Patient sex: F
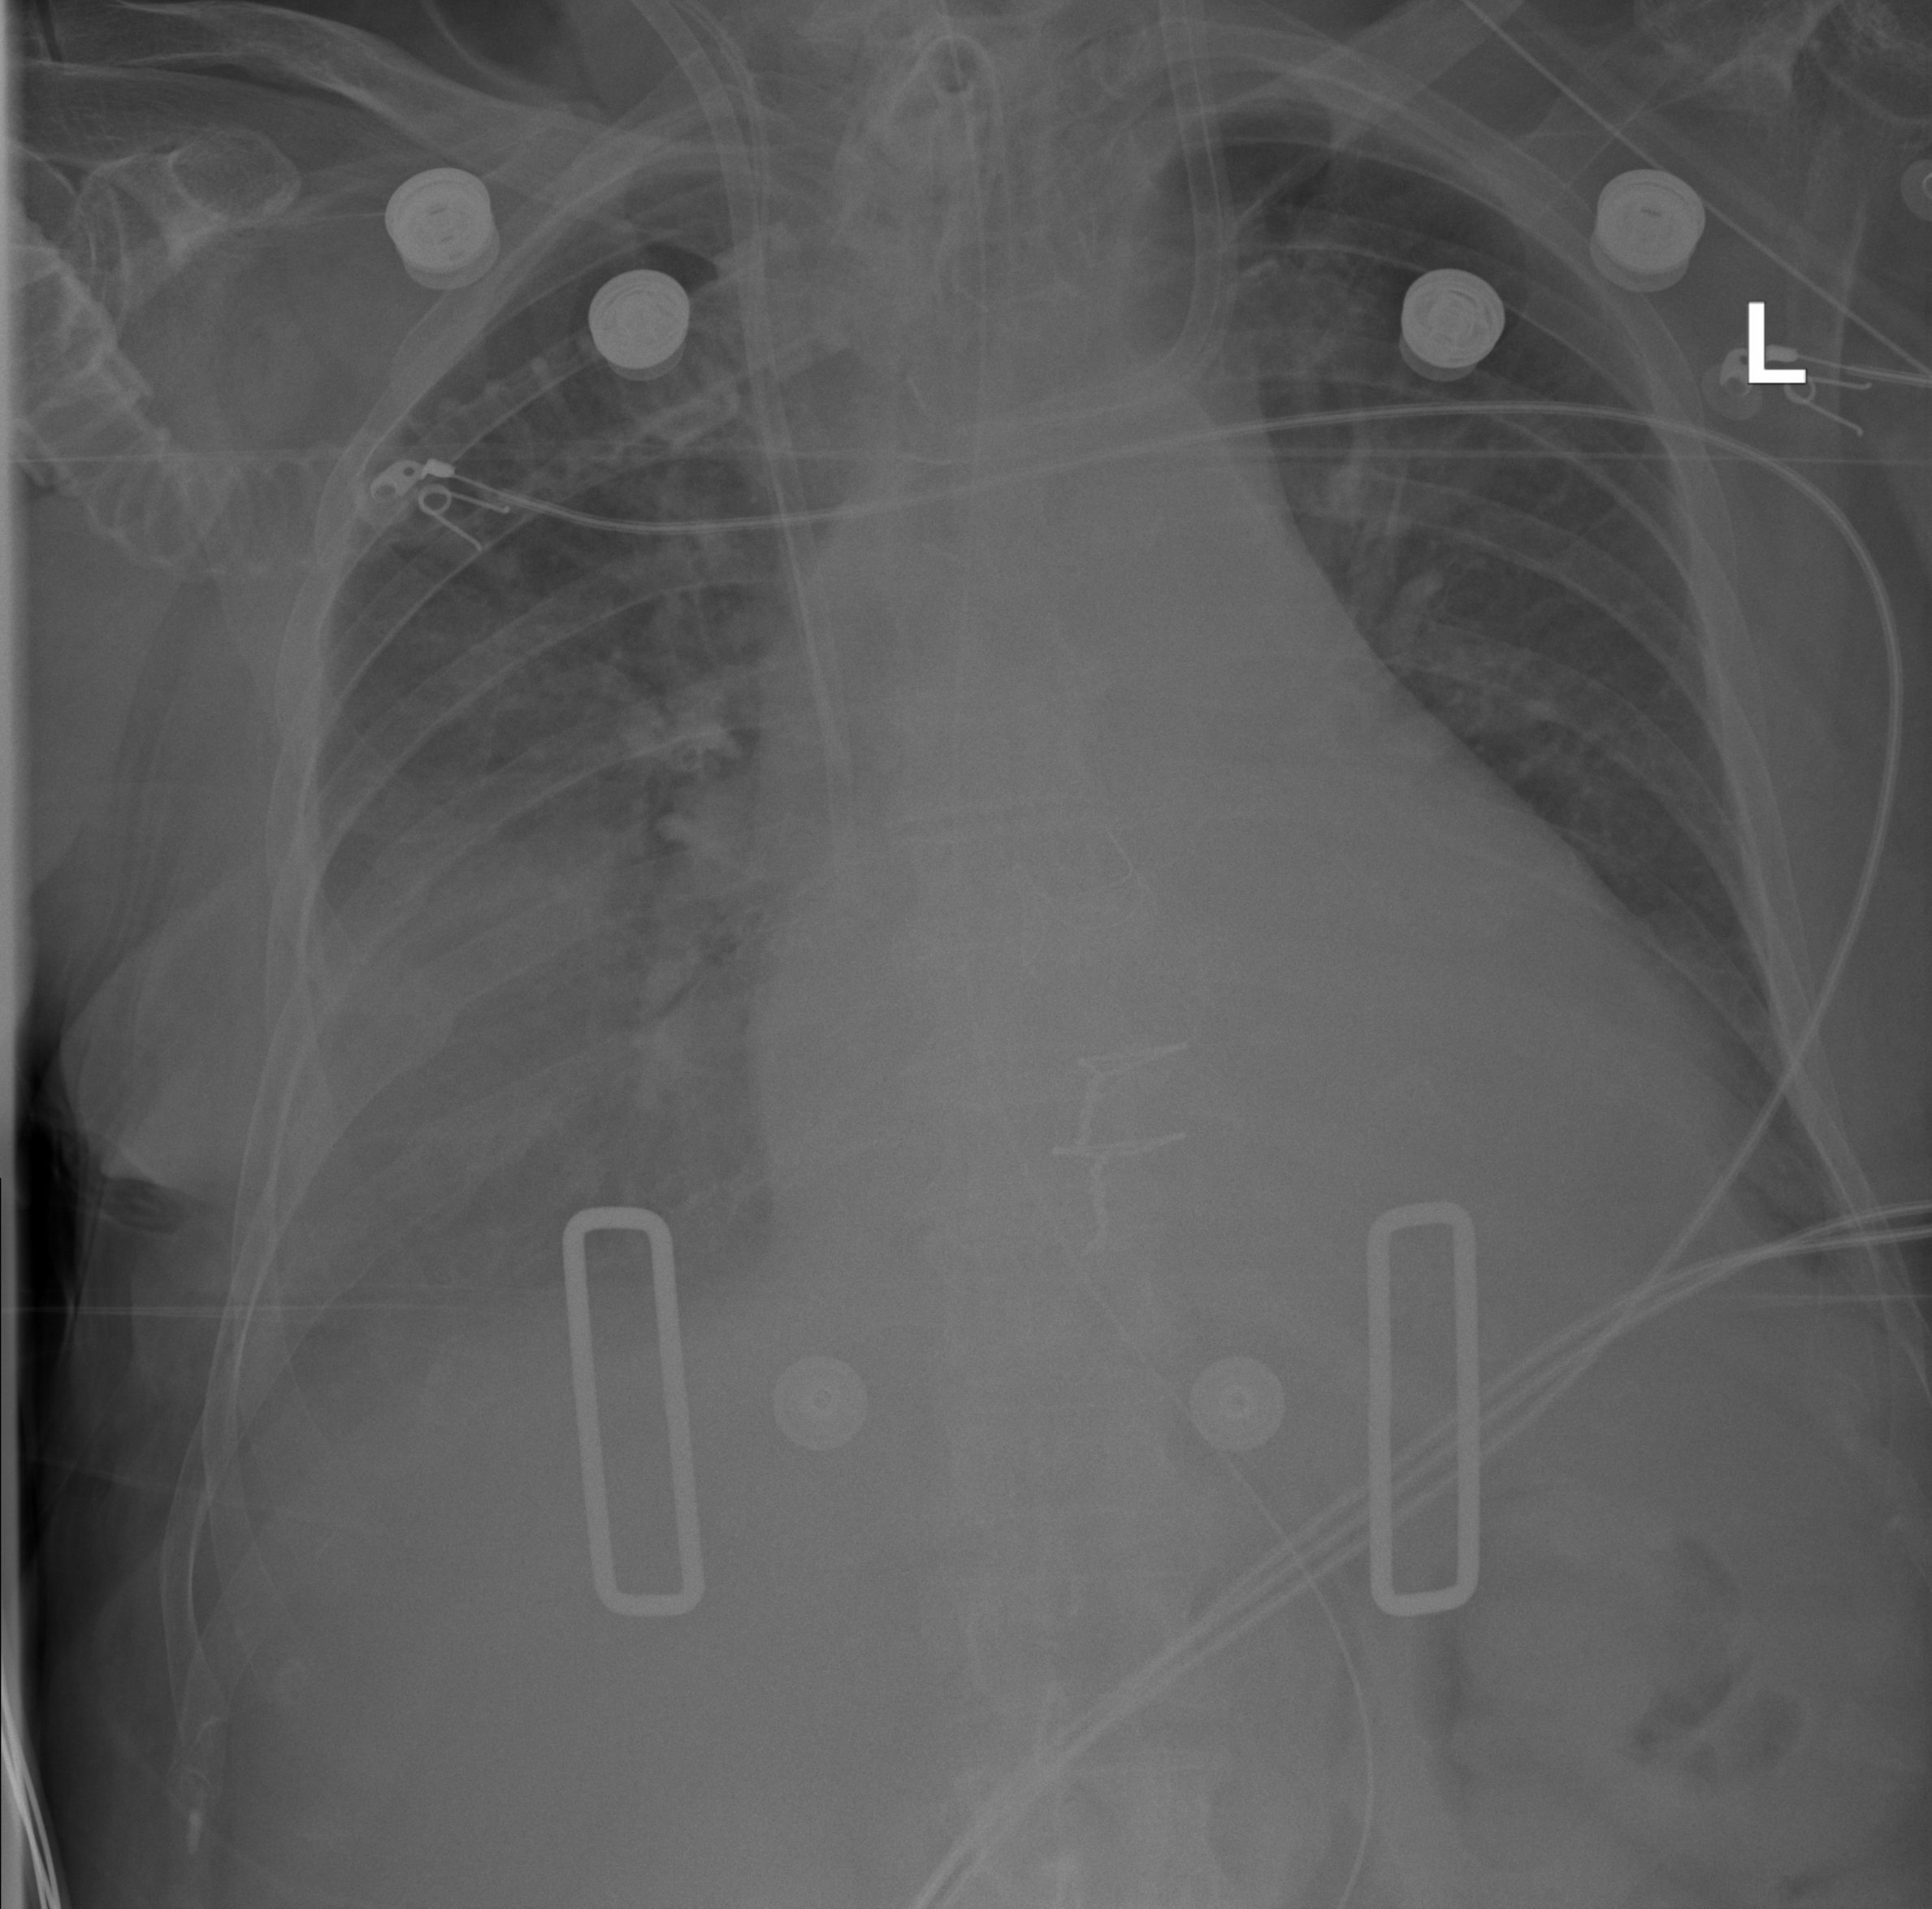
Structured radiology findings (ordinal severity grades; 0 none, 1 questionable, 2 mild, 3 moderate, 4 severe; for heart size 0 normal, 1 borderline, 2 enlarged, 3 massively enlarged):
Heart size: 3
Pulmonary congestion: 2
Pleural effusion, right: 2
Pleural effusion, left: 1
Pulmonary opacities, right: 2
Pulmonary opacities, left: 2
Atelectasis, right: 2
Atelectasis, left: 2